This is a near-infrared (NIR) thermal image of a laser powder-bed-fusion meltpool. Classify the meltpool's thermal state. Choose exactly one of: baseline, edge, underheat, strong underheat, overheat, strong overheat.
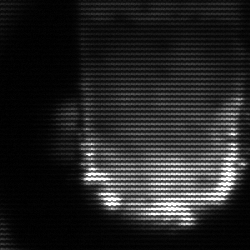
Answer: baseline